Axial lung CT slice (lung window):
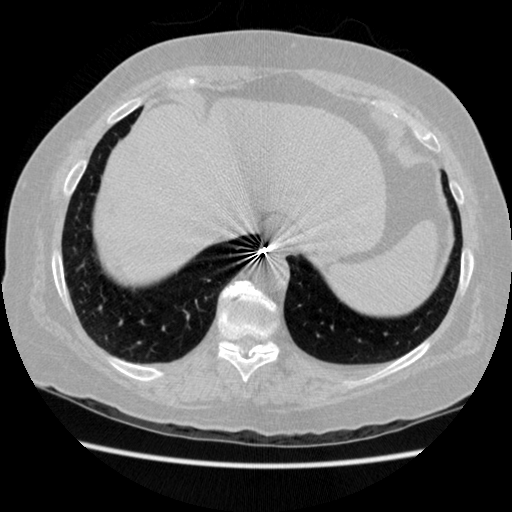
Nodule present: no